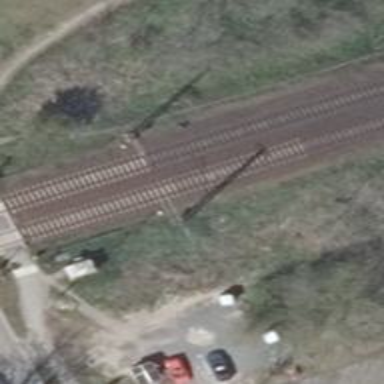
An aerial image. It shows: Milestone along the railway track with catenary mast.